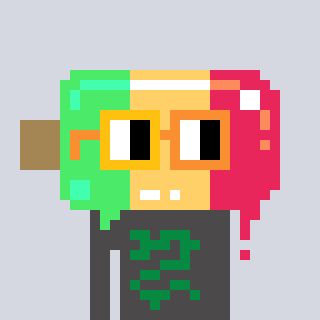
a pixel art character with square yellow and orange glasses, a icepop-shaped head and a grayscale-colored body on a cool background